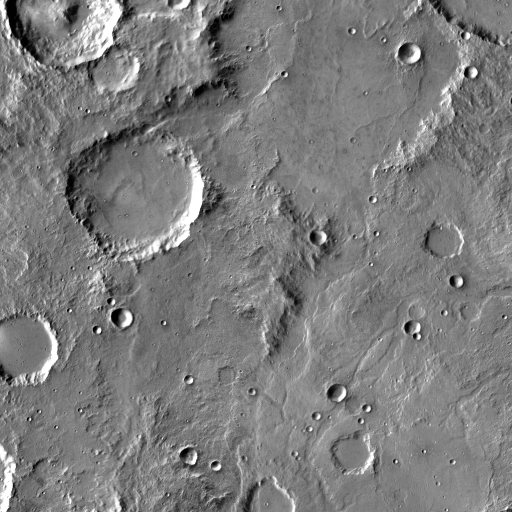
Crater classes present: Background, Other, Layered, Buried